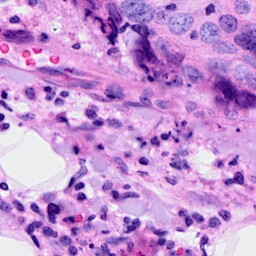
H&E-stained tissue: Breast